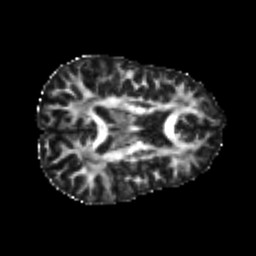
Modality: FA
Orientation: axial
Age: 22
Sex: female
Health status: healthy
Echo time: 0.074 s